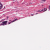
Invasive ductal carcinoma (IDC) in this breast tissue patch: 0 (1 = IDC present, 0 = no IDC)